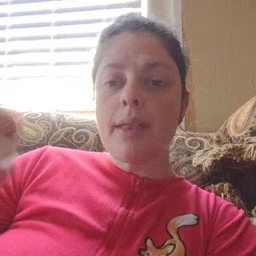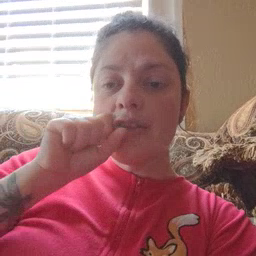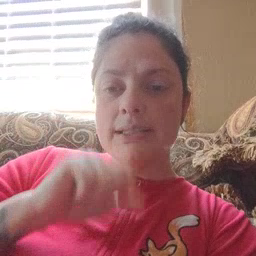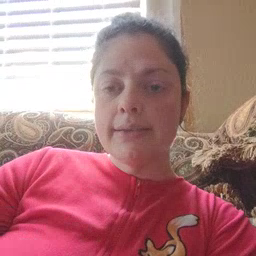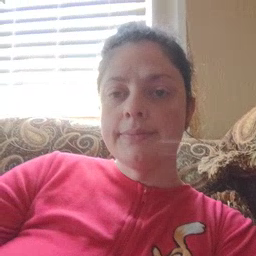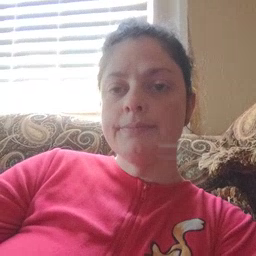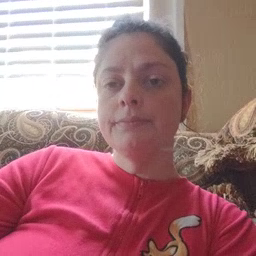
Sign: carrot